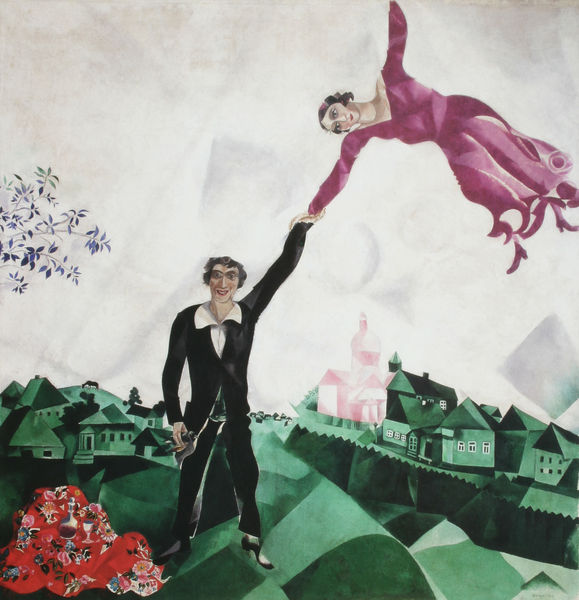
Titel: Der Spaziergang
Künstler: Marc Chagall
Standort: St. Petersburg
Institution: Russisches Museum
Schlagwörter: baum, blätter, himmel, mann, weiß, wolken, grün, kubismus, landschaft, stadt, äste, frau, grau, kleid, licht, schwarz, rot, tanz, anzug, hemd, halten, hände, ast, häuser, hügel, kirche, decke, paar, rosa, fliegen, farbig, sommer, schuhe, flächen, lila, violett, picknick, luft, glanz, freude, pink, dom, zweig, fliegend, piknick, chagall, piknik, picknik, gebrochen, prismatisch, skurril, anzug schwarz